Interaction volume radius: 5 \u00c5
Interaction volume height: 10 \u00c5
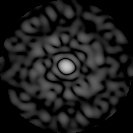
Disorder parameter: 0.8427